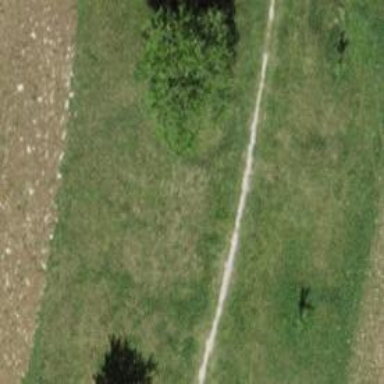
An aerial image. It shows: Footway with ground surface.